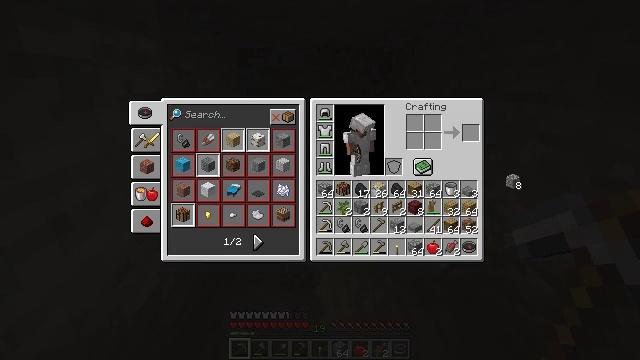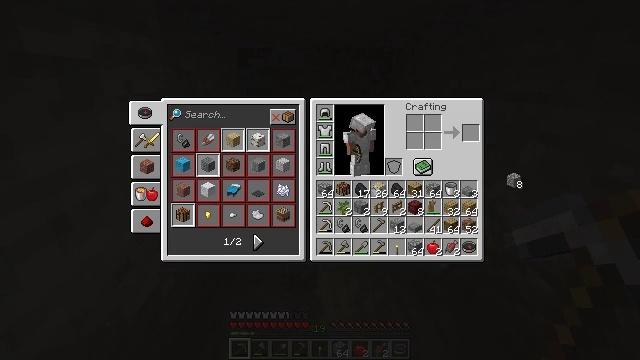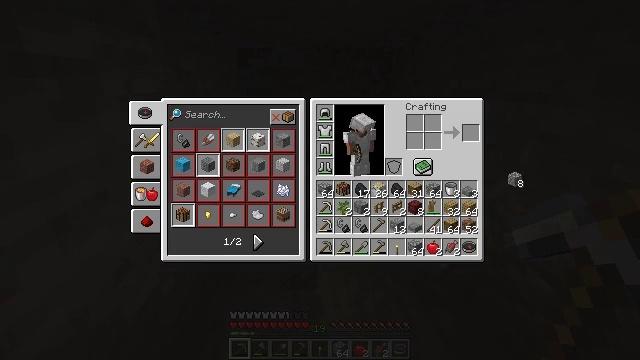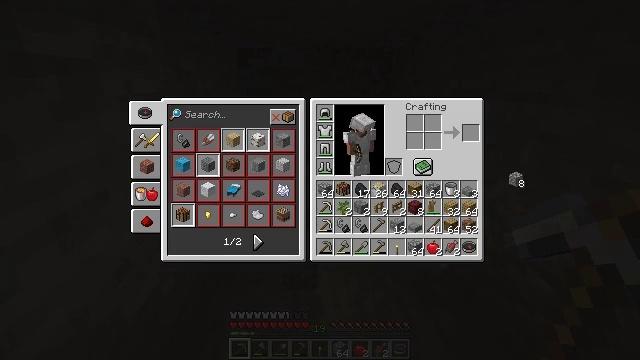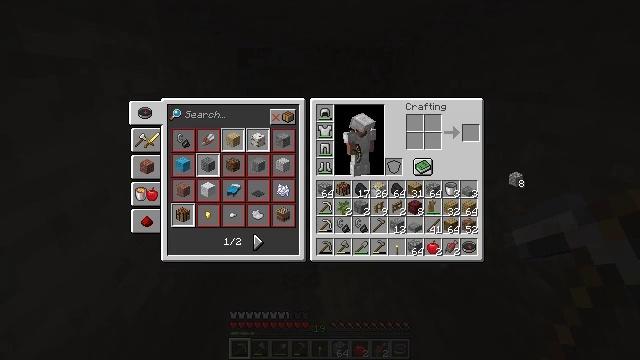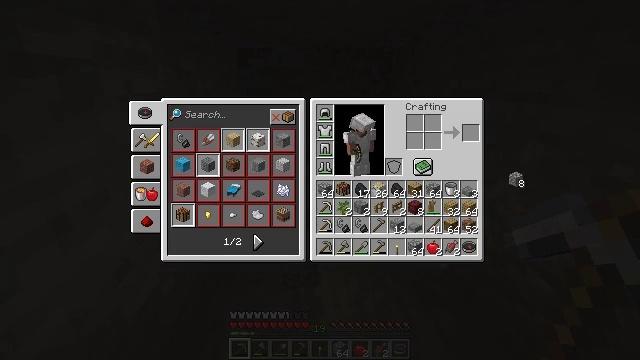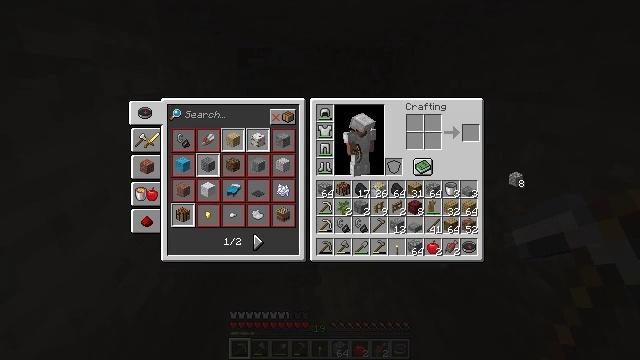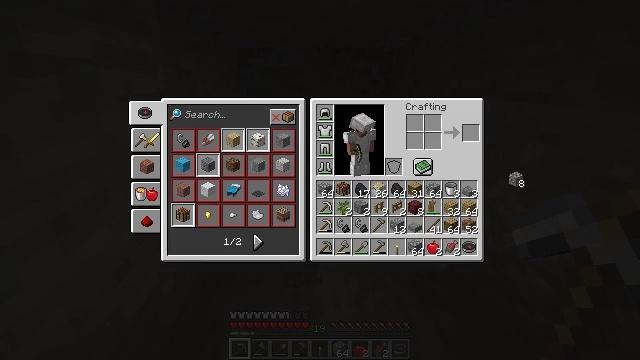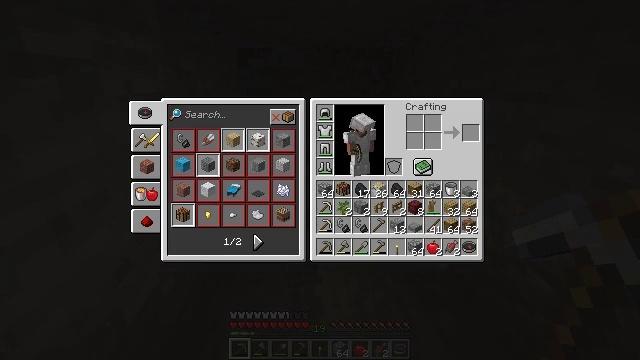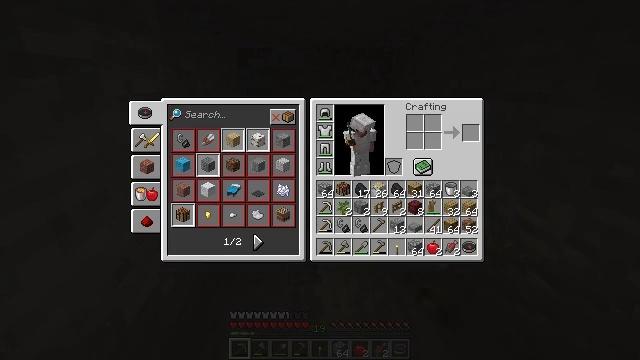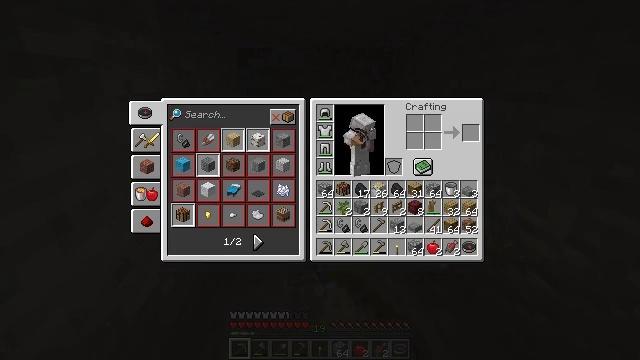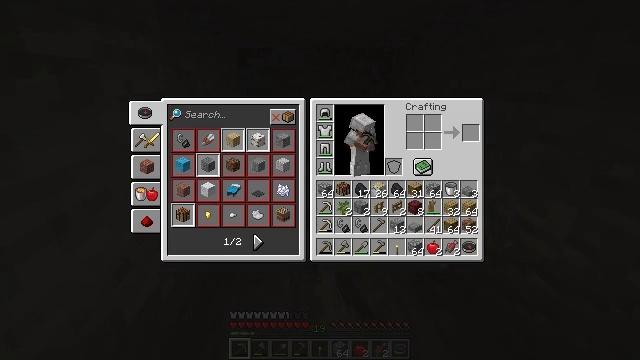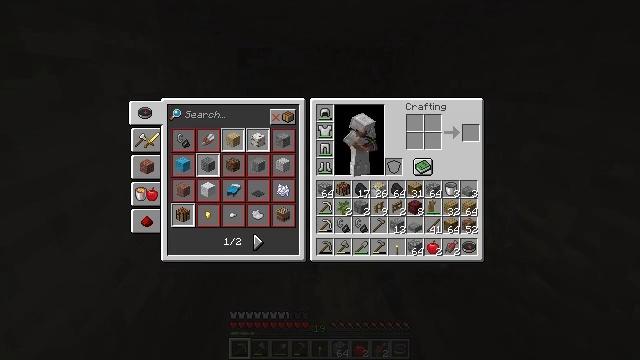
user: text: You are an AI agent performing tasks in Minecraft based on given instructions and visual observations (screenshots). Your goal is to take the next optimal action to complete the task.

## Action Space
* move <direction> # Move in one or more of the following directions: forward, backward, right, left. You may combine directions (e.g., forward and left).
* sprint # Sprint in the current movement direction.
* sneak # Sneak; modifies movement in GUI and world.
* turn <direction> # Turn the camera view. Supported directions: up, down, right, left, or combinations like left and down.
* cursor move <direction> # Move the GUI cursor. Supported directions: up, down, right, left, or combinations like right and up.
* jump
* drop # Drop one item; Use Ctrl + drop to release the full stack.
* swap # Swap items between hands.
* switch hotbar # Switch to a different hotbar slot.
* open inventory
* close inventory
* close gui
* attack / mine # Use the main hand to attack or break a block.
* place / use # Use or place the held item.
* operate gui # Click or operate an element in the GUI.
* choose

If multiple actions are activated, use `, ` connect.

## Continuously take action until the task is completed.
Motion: motion action
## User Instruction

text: Remove a cobblestone from the inventory.
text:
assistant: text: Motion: no_op
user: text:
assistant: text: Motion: no_op
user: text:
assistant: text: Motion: no_op
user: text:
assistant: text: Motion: no_op
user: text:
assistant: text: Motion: no_op
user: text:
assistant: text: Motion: operate gui
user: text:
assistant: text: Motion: operate gui
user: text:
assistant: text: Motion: no_op
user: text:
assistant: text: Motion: no_op
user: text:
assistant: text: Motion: no_op
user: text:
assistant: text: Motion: no_op
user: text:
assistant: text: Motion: no_op
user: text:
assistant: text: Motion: no_op